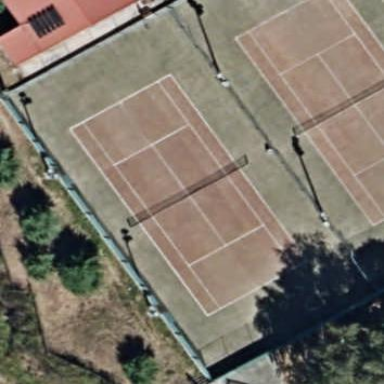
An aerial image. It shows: Paved tennis court in leisure land pitch.